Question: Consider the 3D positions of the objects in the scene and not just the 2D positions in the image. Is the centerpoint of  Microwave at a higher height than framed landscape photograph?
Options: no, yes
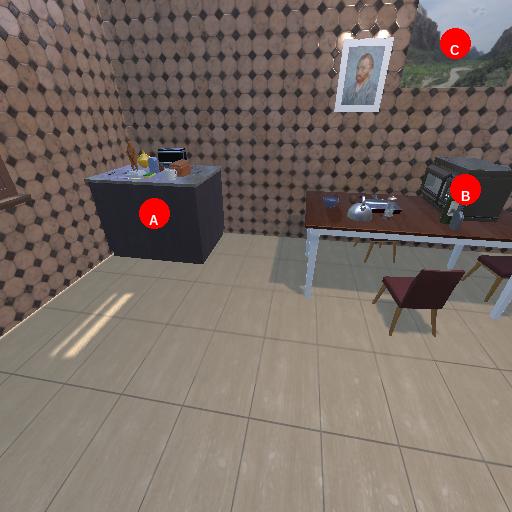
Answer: no